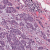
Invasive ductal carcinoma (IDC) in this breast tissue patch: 1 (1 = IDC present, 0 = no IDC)